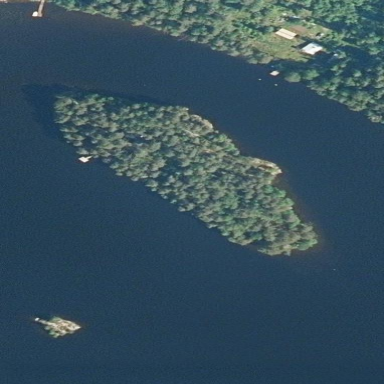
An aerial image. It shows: Image showing island.